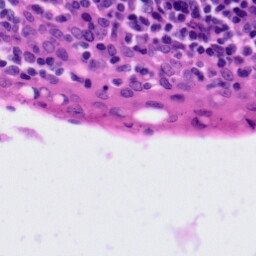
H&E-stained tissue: Tonsil